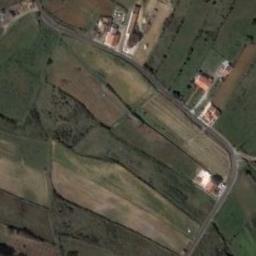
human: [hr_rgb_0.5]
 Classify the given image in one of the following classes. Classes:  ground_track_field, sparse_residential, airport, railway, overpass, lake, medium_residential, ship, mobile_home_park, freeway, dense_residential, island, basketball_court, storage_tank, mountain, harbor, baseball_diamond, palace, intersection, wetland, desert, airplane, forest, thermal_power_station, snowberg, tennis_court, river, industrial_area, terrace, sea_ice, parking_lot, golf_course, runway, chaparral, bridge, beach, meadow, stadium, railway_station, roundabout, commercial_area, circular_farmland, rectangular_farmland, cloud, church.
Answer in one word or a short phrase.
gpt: terrace